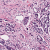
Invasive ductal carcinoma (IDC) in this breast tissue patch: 1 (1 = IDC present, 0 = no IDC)